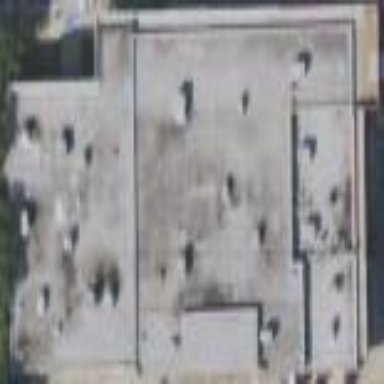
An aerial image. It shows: Commercial building.